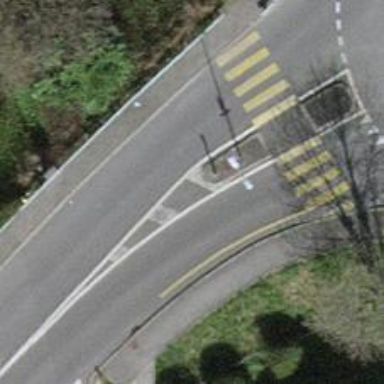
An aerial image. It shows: Tertiary road with asphalt surface and traffic calming table.